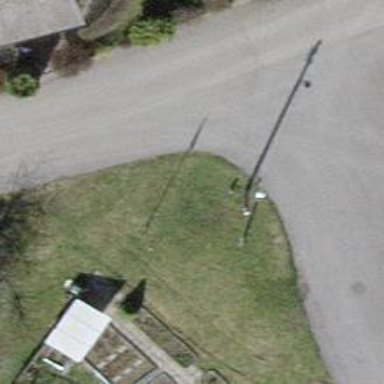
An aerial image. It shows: Flagpole which is man-made.